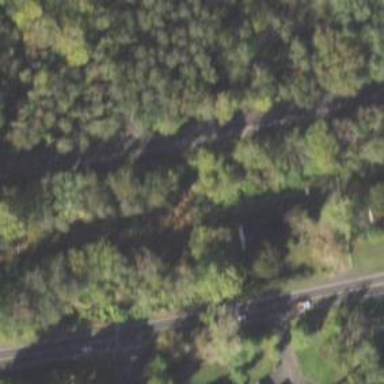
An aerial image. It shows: Railway line running on embankment.